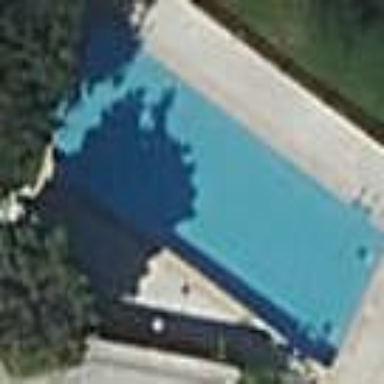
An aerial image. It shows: Swimming pool located in leisure land.